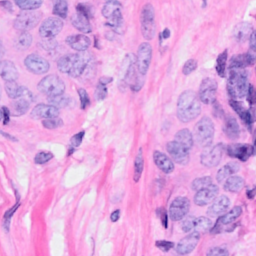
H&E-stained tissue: Breast